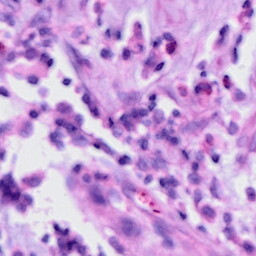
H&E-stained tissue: Cervix